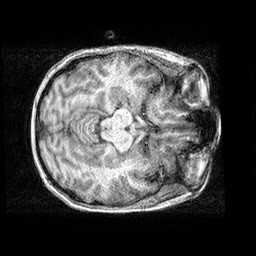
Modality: T1w
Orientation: axial
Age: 19
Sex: female
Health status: healthy
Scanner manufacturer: siemens
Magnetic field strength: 3 T
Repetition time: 2.3 s
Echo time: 0.00303 s